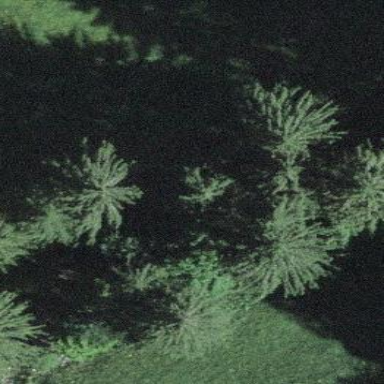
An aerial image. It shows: Evergreen forest with needle-leaved trees.